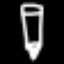
Label: pencil